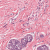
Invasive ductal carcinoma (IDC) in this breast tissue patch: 0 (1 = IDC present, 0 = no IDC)